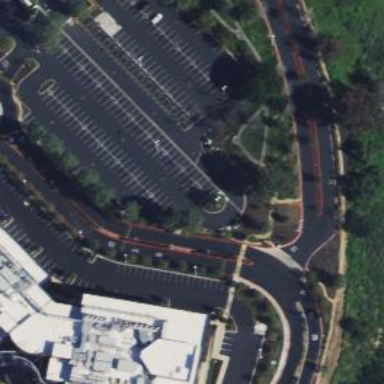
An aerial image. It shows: Parking area.